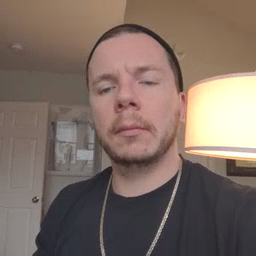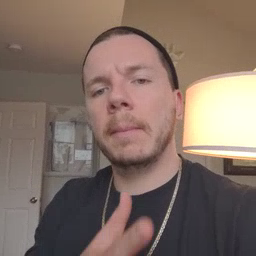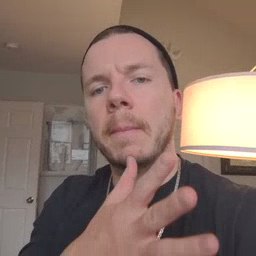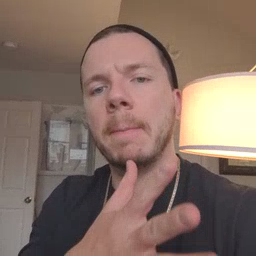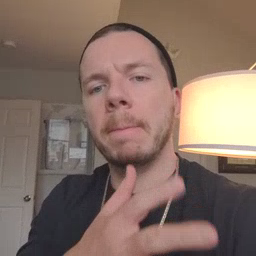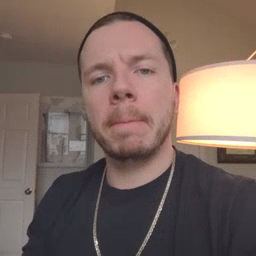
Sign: mom